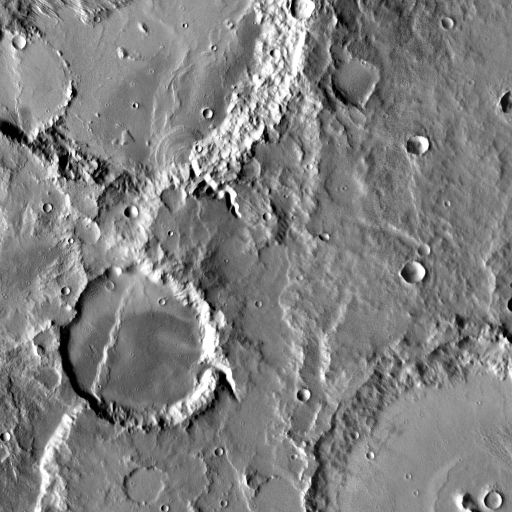
Crater classes present: Background, Other, Buried